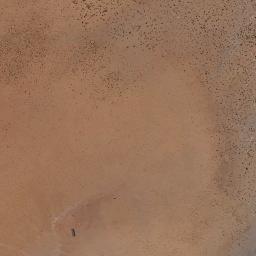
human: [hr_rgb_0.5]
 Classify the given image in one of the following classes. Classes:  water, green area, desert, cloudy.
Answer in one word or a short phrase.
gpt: desert